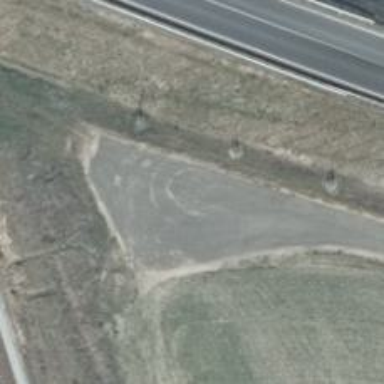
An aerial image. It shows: Turning circle on the road.